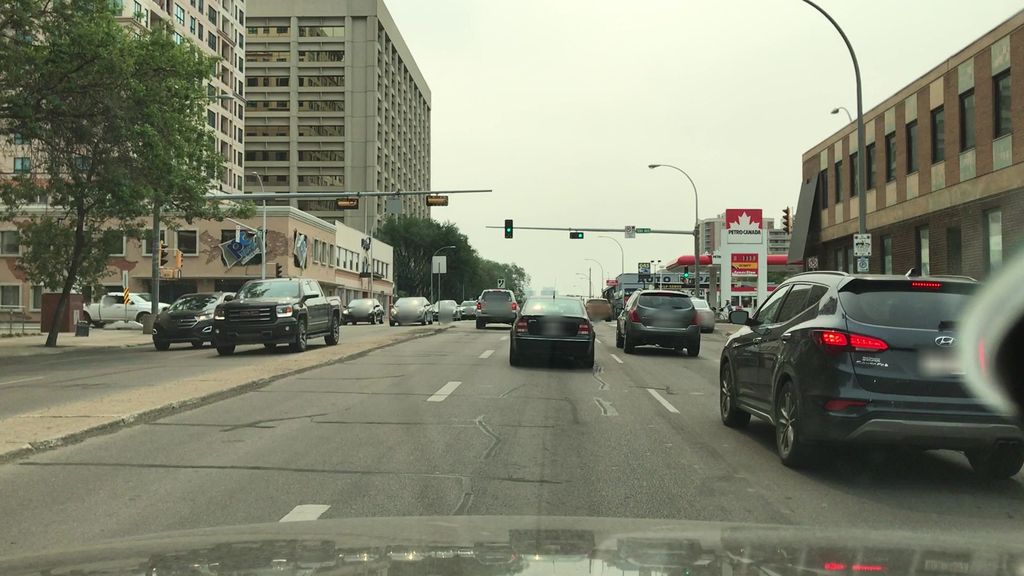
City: edmonton